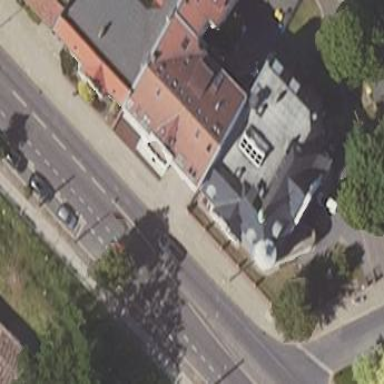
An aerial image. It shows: Image showing building with apartments.